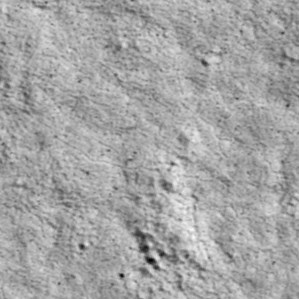
Label: non_frost